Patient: sex F, age 55
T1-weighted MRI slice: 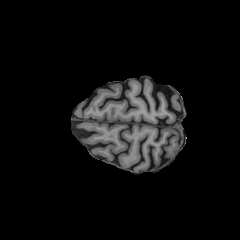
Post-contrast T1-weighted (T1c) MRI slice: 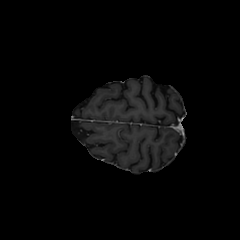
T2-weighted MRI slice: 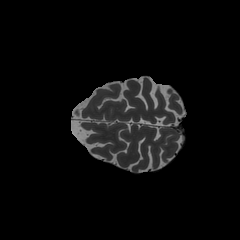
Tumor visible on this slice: no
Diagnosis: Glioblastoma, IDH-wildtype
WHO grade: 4